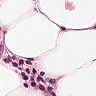
Metastatic tissue present: no